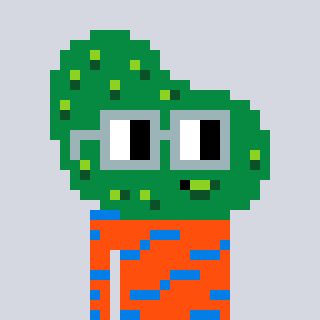
a pixel art character with square dark gray glasses, a pickle-shaped head and a orange-colored body on a cool background